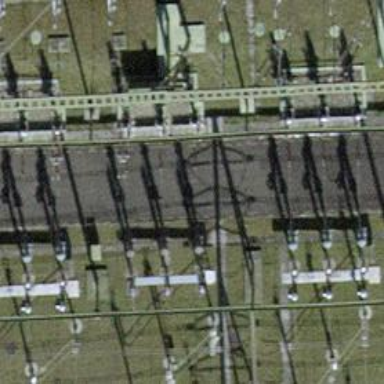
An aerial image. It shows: Bay for power line.